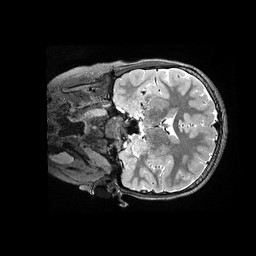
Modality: T2w
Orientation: coronal
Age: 8
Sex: female
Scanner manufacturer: siemens
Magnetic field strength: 3 T
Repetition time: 3.2 s
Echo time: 0.564 s